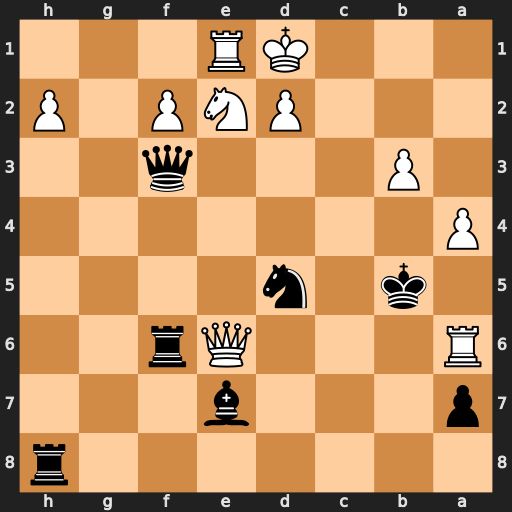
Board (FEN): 7r/p3b3/R3Qr2/1k1n4/P7/1P3q2/3PNP1P/3KR3
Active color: b
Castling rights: -
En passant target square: -
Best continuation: Kb4 Qxe7+ Nxe7